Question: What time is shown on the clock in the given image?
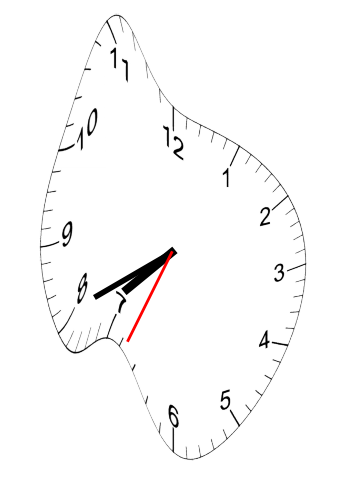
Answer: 07:40:34